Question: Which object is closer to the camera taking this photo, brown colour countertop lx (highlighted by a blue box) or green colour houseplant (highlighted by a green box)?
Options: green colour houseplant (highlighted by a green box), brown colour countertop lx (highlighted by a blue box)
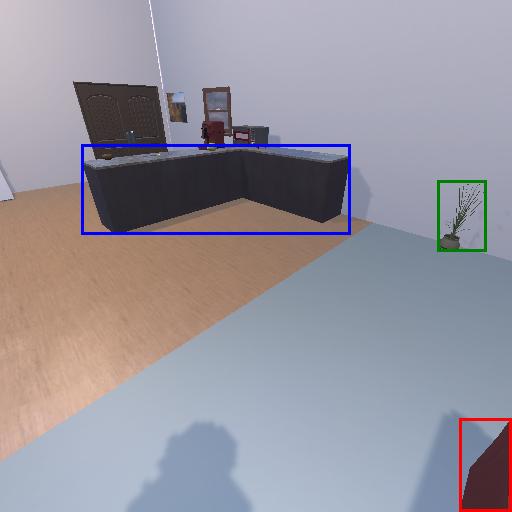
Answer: green colour houseplant (highlighted by a green box)